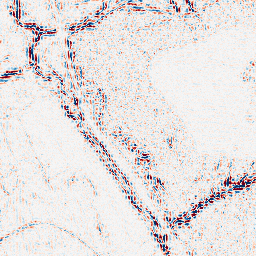
Category: wavelet
Decomposition family: wavelet_biorthogonal
Decomposition parameters: wavelet: bior3.5
level: 2
Upsampling method: regularized
Upsampling parameters: scale: 2
lambda_reg: 0.01
Upsampling scale: 2